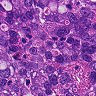
Metastatic tissue present: yes